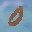
Label: 0